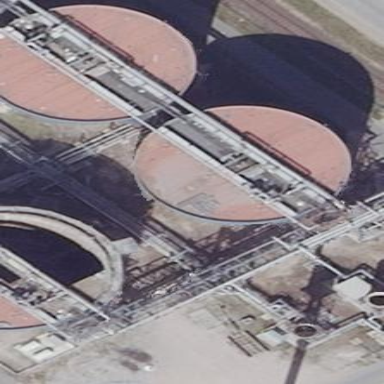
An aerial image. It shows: Storage tank created as man-made structure.